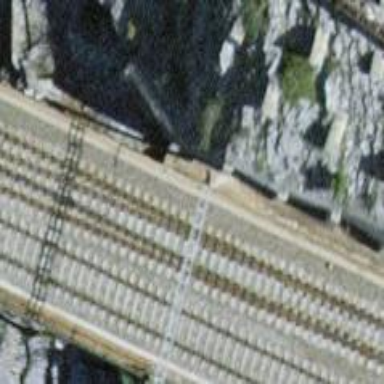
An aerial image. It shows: Railway bridge with electrified contact lines.